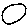
Label: circle